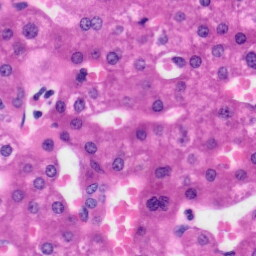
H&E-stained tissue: Liver